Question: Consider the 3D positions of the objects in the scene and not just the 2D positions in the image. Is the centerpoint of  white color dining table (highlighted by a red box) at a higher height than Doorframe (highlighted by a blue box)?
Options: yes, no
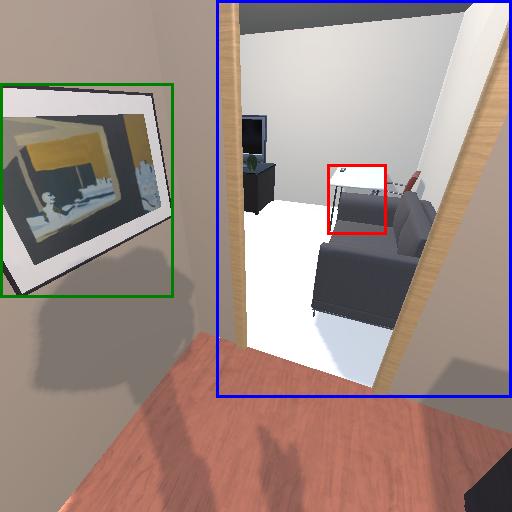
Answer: yes